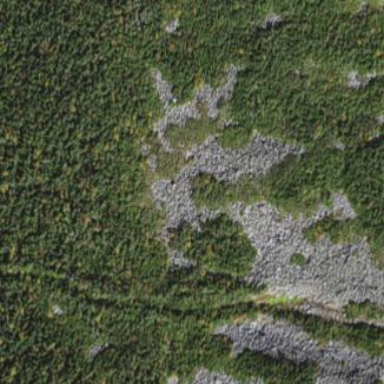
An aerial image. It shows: Natural scree.